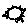
Label: sun